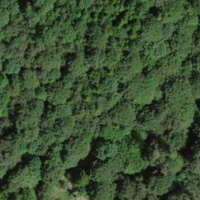
EUNIS habitat code: 41
Species observed at this site:
Pernis apivorus